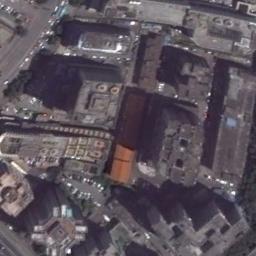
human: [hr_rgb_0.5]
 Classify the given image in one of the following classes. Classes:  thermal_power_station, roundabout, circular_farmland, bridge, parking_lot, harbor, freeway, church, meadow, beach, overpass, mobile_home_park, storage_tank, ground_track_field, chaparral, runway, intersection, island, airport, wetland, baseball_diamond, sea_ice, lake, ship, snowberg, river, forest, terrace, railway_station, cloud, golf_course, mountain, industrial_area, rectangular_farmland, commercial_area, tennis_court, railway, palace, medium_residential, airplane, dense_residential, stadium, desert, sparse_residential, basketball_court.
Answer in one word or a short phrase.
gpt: commercial_area